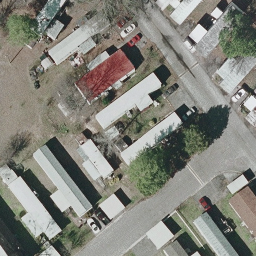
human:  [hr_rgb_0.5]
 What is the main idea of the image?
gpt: mobile home park